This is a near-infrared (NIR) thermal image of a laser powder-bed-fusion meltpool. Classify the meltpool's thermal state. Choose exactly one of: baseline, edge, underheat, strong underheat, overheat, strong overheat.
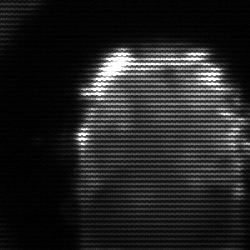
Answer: baseline